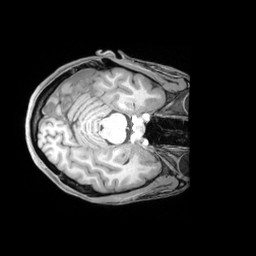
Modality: T1w
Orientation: axial
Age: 25
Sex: female
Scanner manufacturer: siemens
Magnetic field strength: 3 T
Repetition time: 1.97 s
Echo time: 0.00206 s